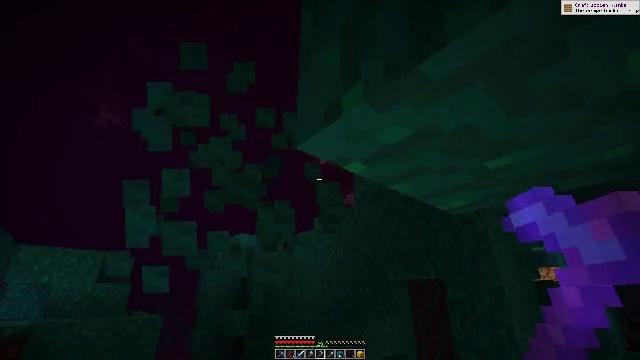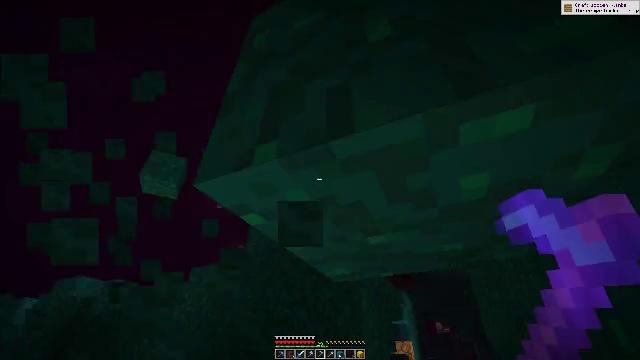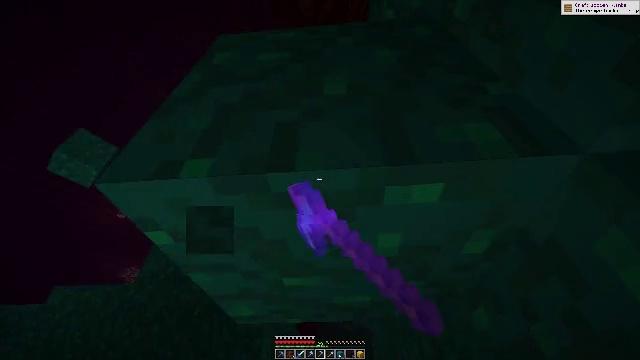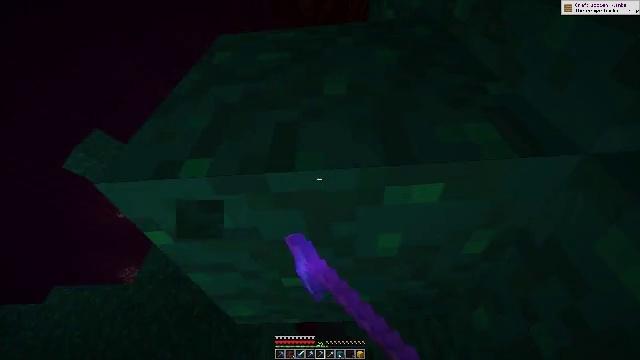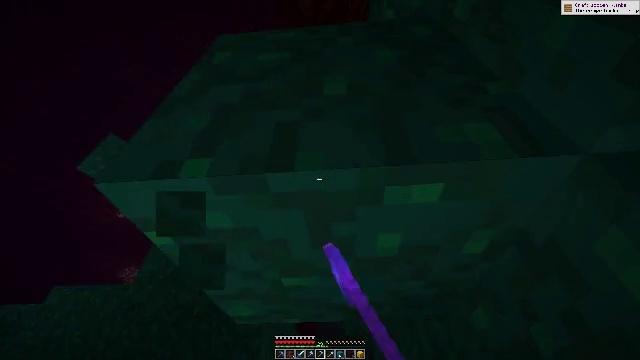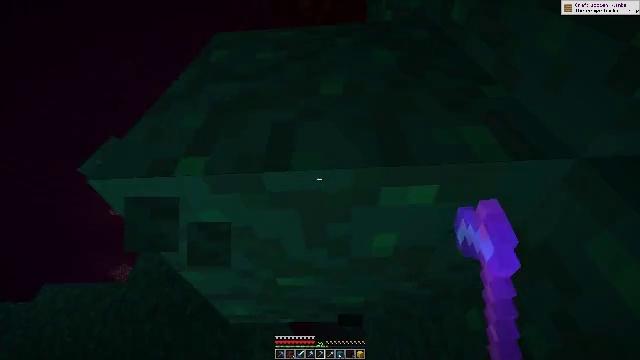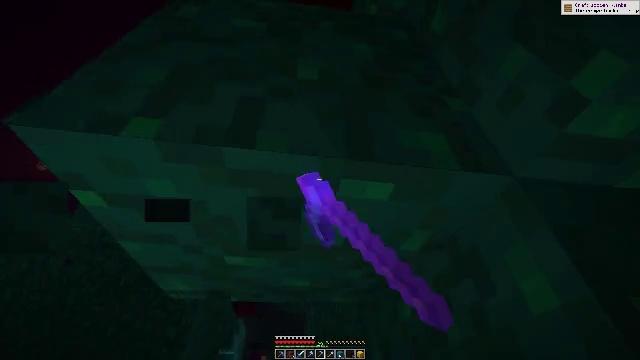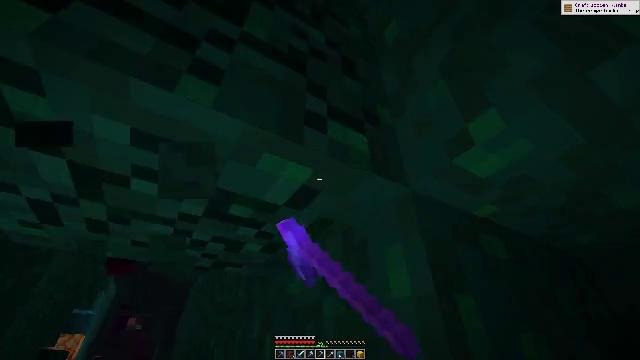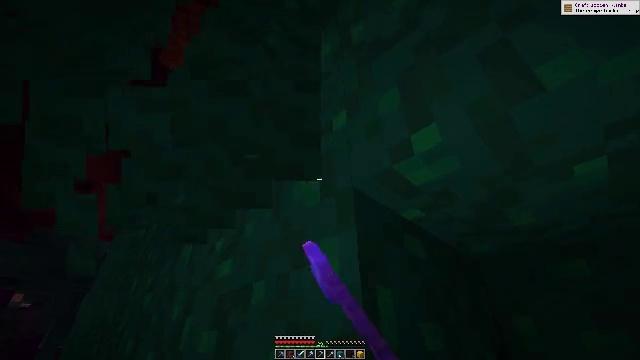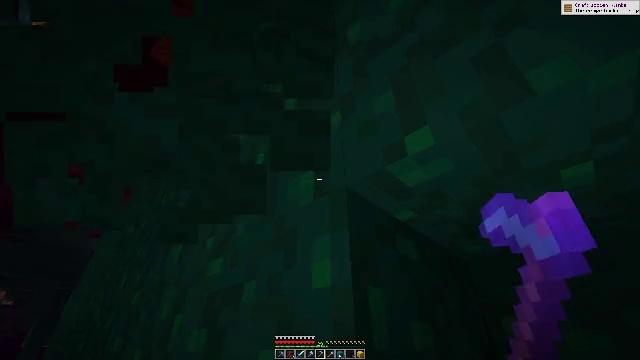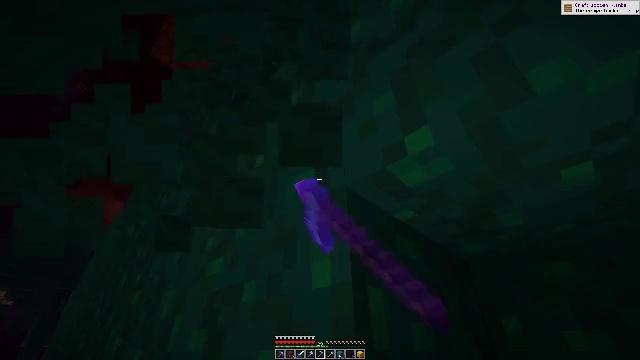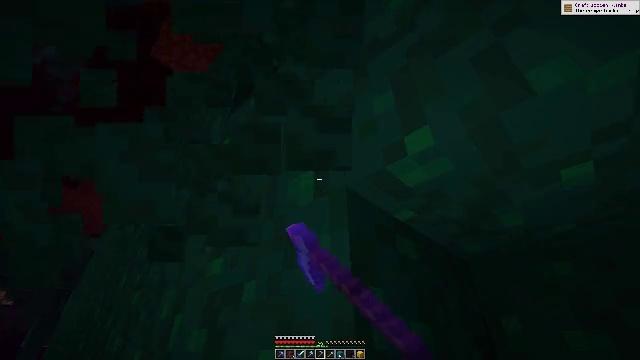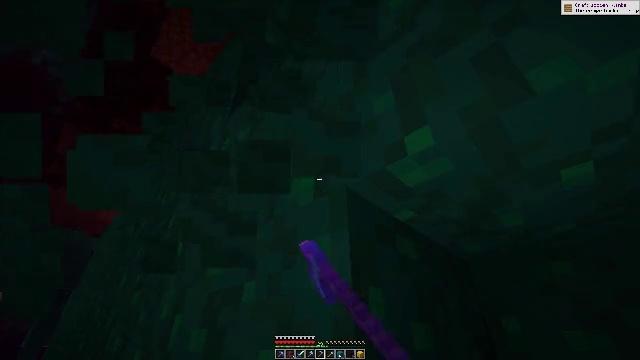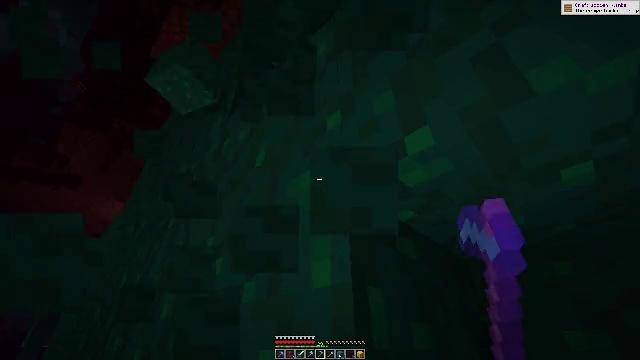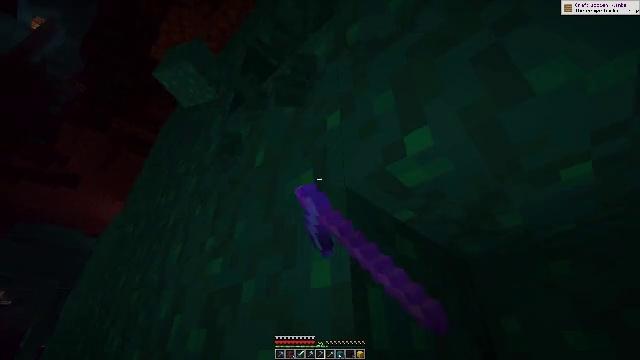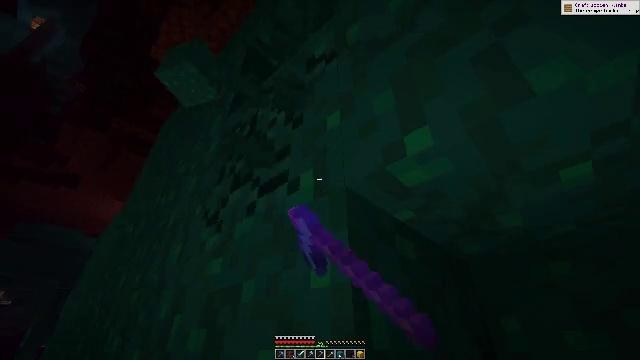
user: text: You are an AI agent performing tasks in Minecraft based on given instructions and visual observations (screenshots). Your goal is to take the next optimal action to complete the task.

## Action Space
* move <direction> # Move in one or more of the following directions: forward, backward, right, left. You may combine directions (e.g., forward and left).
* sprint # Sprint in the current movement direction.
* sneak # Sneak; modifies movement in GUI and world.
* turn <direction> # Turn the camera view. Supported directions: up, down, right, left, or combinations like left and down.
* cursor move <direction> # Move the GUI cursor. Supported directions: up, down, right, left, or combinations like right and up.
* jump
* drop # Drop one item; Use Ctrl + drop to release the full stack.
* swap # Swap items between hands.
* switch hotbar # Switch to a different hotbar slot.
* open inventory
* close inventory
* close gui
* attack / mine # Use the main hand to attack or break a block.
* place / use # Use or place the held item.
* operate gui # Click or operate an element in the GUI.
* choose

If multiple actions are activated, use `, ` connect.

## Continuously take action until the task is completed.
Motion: motion action
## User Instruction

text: Attack the warped wart block to obtain it.
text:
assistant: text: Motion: turn right and up, attack / mine
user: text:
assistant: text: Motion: turn right and up, attack / mine
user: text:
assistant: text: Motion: attack / mine
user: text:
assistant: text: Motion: attack / mine
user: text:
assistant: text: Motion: turn right, attack / mine
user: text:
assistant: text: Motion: turn right and down, attack / mine
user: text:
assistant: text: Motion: turn right and down, attack / mine
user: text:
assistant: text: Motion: turn right and down, attack / mine
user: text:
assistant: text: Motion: turn right, attack / mine
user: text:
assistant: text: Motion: attack / mine
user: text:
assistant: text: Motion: attack / mine
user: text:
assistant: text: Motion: attack / mine
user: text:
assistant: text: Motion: attack / mine
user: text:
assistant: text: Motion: attack / mine
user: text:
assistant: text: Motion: attack / mine
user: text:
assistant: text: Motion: attack / mine
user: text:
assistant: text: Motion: turn right and down, attack / mine
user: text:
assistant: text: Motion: turn right and down, attack / mine
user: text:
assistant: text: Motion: turn down, attack / mine
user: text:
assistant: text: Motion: turn down, attack / mine
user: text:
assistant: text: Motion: turn down, attack / mine
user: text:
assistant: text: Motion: turn down, attack / mine
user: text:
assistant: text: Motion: turn down, attack / mine
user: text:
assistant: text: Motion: turn down, attack / mine
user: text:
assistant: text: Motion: turn down, attack / mine
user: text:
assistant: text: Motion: turn down, attack / mine
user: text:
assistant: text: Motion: turn down, attack / mine
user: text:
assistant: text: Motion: turn left and down, attack / mine
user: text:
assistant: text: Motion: turn left and down, attack / mine
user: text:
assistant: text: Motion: turn left and down, attack / mine